Aerial crown-view tile of a tropical tree (Barro Colorado Island, Panama), acquired 20250915:
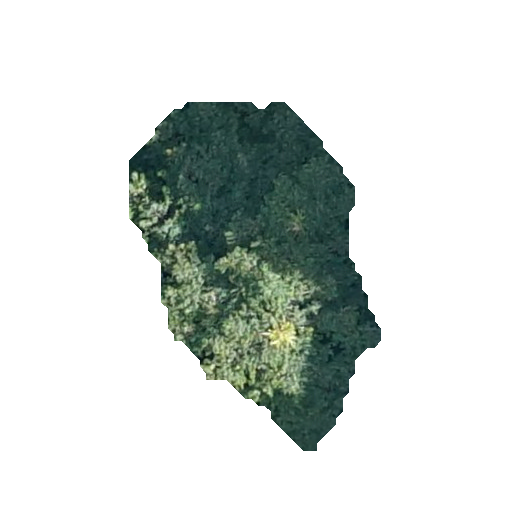
Species: Virola sebifera
GBIF accepted scientific name: Virola sebifera
Crown area: 82.073 m²